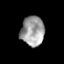
Tissue: prostate
Cell type: T cells
Senescence score: 0.3402
Nuclear area (px): 688
Mean DAPI intensity: 157.525